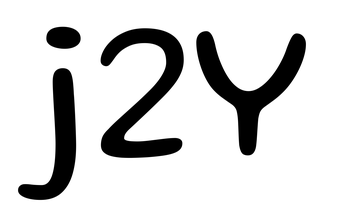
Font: Gluten_Light